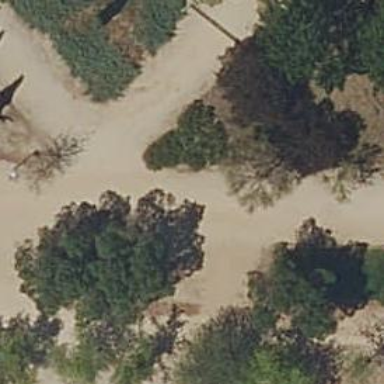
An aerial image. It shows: Footway covered with sand.